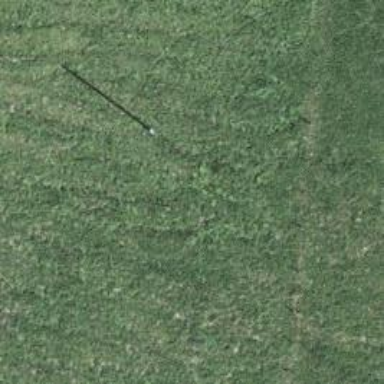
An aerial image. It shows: Minor power line.